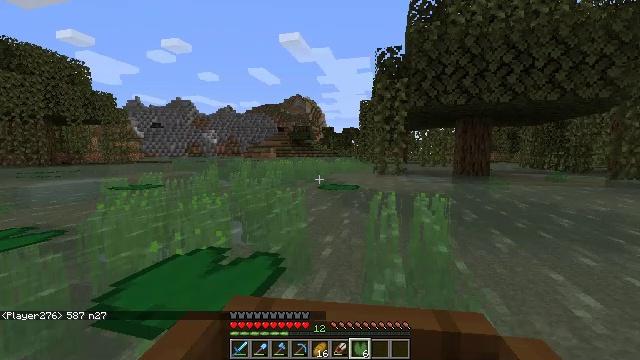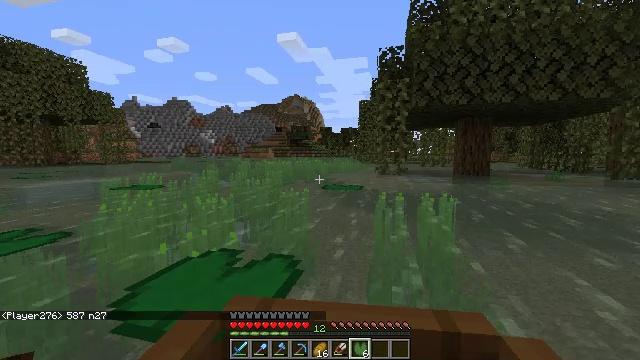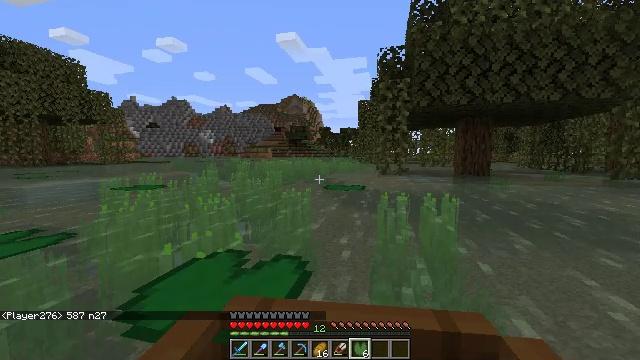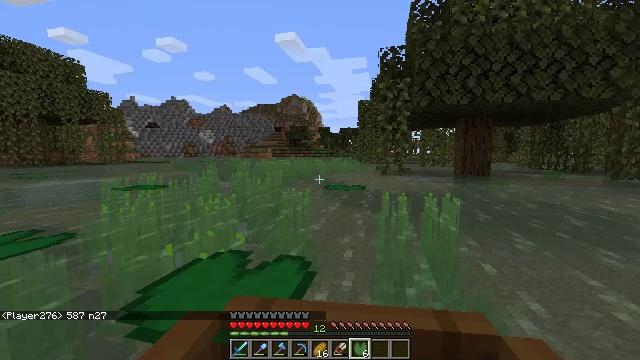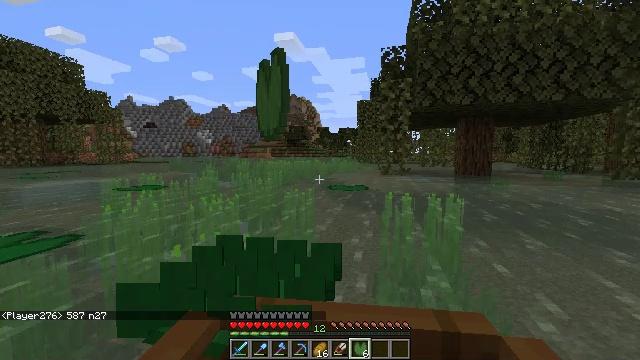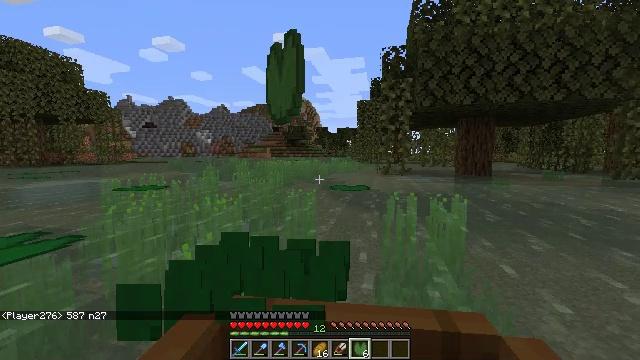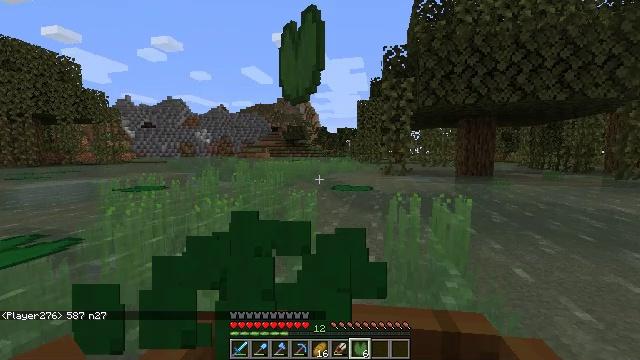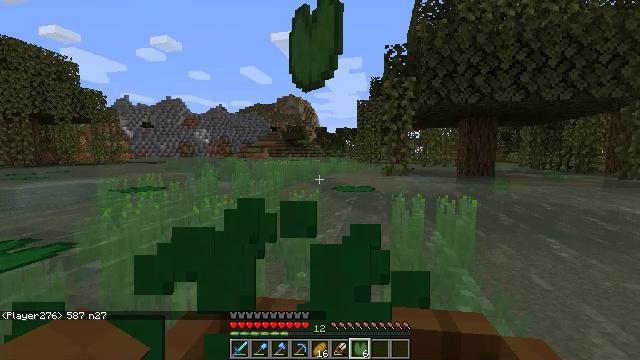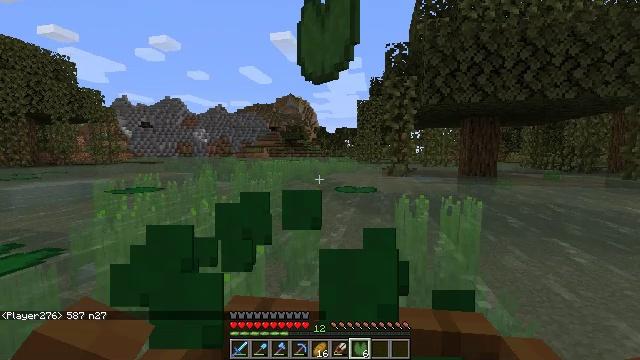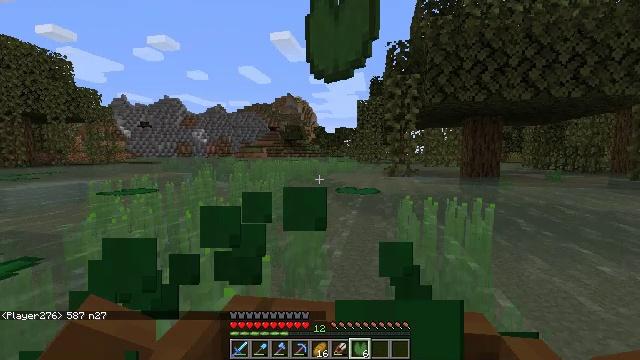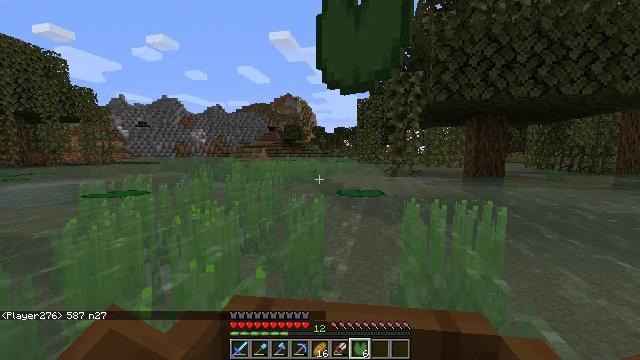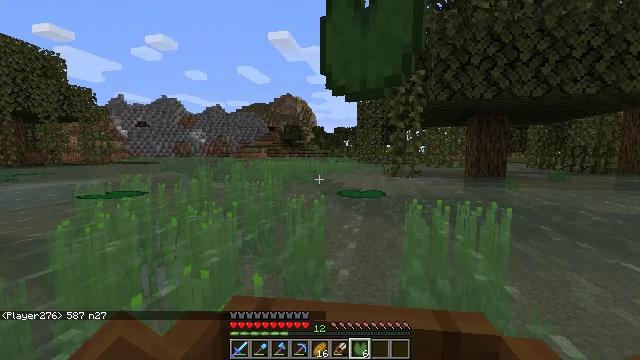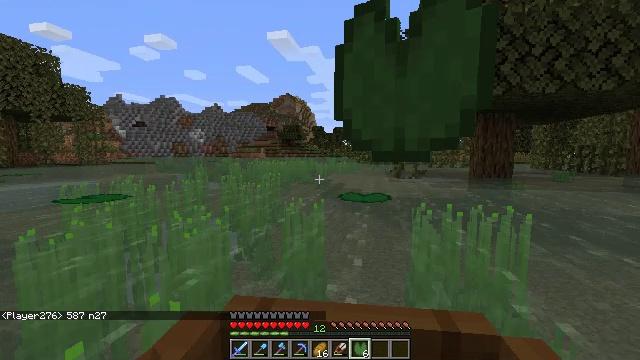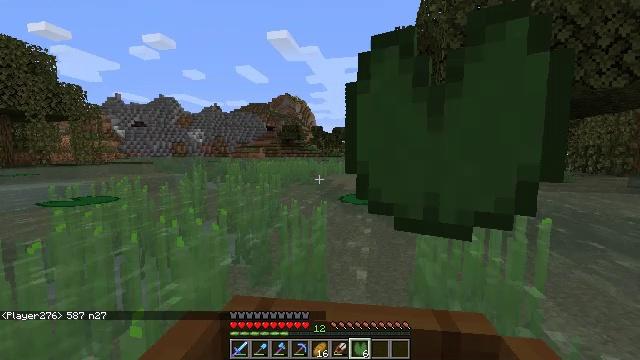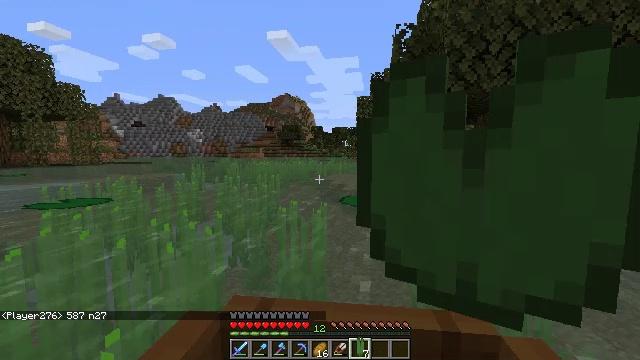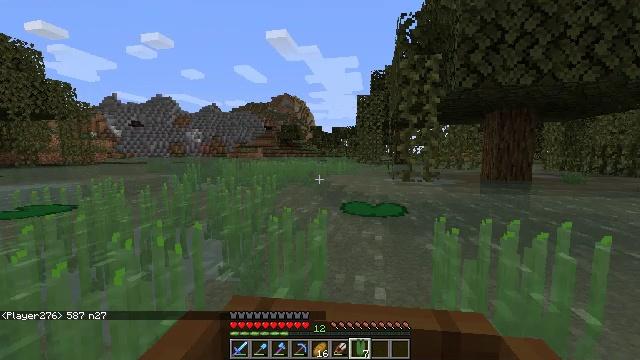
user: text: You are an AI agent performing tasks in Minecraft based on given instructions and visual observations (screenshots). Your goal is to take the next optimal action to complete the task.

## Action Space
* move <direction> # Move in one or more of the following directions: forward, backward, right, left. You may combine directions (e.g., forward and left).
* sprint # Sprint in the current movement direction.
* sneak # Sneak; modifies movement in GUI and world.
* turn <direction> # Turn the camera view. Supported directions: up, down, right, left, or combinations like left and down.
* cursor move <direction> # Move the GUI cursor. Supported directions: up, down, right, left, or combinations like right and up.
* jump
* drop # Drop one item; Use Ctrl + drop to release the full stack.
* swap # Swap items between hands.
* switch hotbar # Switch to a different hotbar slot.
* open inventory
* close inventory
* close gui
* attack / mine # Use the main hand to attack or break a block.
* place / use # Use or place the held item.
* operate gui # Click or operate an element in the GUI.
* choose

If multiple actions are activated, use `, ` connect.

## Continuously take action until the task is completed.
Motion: motion action
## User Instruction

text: Mine seagrass underwater.
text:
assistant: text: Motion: move forward
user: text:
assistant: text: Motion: move forward
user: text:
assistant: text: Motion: move forward
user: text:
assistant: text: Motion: move forward
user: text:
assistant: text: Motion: move forward
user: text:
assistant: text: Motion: move forward
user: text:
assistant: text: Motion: move forward
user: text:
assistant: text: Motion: move forward
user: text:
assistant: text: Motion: move forward
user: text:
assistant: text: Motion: move forward
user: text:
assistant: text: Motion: move forward
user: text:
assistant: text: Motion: move forward
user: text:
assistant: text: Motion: move forward
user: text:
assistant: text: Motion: move forward
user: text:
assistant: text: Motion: move forward
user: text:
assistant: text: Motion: move forward
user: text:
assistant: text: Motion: move forward
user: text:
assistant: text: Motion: move forward
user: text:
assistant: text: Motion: move forward
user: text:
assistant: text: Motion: move forward
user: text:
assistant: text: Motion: move forward
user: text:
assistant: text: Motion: move forward
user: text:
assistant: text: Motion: move forward
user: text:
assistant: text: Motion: move forward
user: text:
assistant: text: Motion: move forward
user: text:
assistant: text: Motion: move forward
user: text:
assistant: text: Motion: move forward
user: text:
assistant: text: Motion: move forward
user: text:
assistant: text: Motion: move forward and move left
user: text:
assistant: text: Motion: move forward and move left